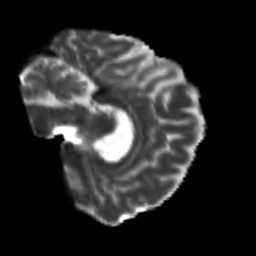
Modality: T2w
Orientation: sagittal
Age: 40
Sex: female
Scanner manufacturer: siemens
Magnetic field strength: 3 T
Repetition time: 7.3 s
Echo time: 0.087 s